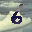
Label: 6